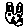
Label: flower